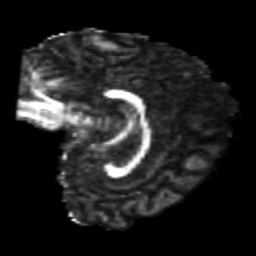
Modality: FA
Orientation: sagittal
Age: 24
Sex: male
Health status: healthy
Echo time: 0.074 s